Question: I'm studying for my final exam and I'm having trouble understanding this FC algorithm:

I understand it up to the part where you standardize each rule. Then I think the next line is saying for each theta that satisfied the Generalized Modus Ponens (p'_iTheta), do... something. What is that something? I don't really understand what is happening after that part.
Any help is appreciated. Thanks for reading.
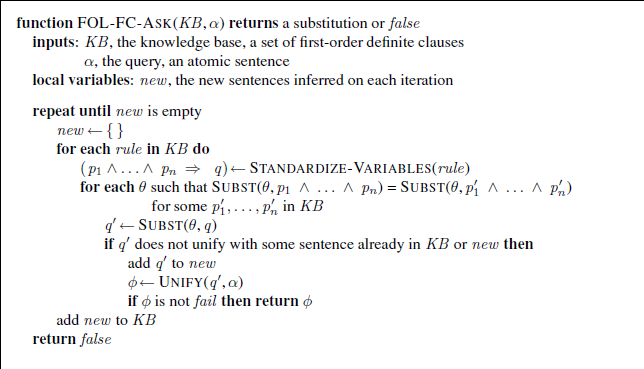
Answer: Basically, 'Theta' is a substitution that can make some set of terms you know to be true (the 'p''s in the 'KB') equal to the 'p's in the rule, then you can conclude that 'q'' ('q' with the same 'Theta' applied to it) is also true. If that 'q'' isn't already known, then it goes into 'new'; if it unifies w/ our query, then we've succeeded.